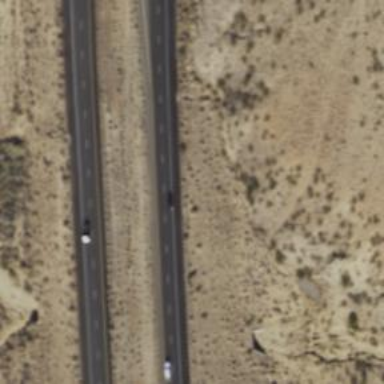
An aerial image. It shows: Expressway with asphalt surface categorized as trunk highway.